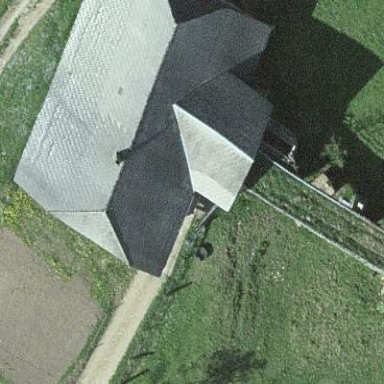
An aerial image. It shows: Farm building.